Field crop: tomato
Growth stage: 1
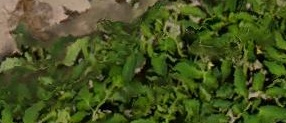
Species: tomato